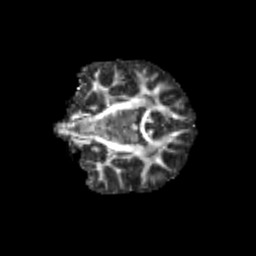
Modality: FA
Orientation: coronal
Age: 9
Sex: male
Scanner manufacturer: siemens
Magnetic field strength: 3 T
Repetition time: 3.8 s
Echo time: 0.07 s